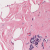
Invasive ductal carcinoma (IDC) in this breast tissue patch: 0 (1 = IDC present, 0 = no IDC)